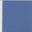
Piece: xx